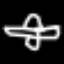
Label: airplane